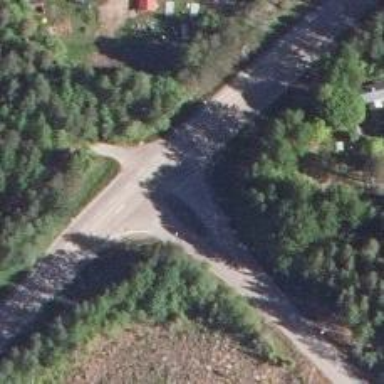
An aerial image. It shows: Road with "give way" sign.